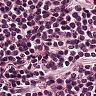
Metastatic tissue present: no